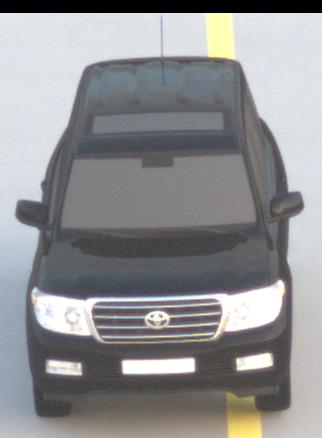
Make: Toyota
Model: Land Cruiser V8 4.7
Detailed model: Land Cruiser V8 (J20)
Model produced from: 2008/03
Model produced until: 2009/11
Doors: 5
Color: black
Road condition: dry road
Daytime: sunrise or sunset
Contrast: medium contrast